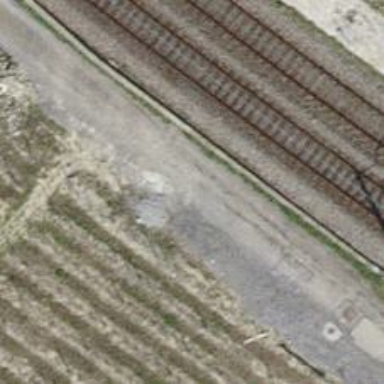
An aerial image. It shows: Agricultural vehicle driving on well-maintained grade1 track.